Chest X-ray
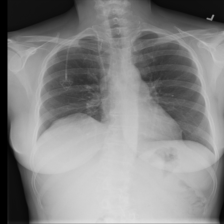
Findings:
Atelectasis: negative
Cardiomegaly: negative
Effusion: negative
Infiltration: negative
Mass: negative
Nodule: negative
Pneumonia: negative
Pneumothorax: negative
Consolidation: negative
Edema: negative
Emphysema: negative
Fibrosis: negative
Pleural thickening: negative
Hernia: negative